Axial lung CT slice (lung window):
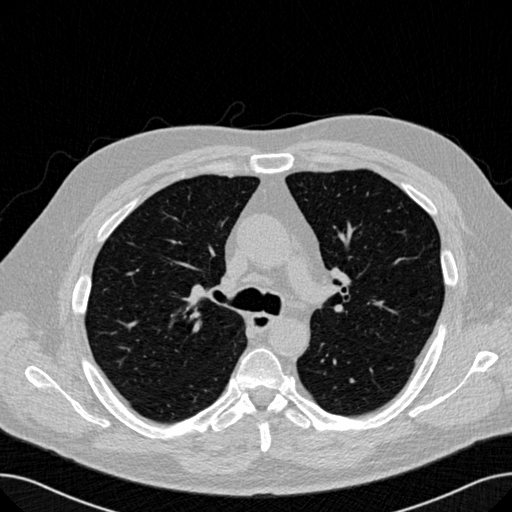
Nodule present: no